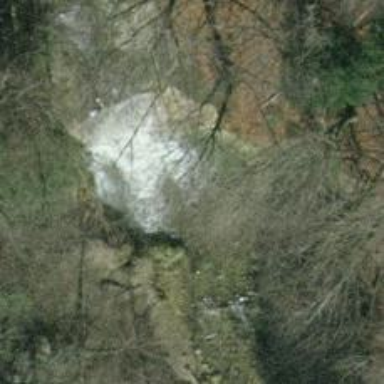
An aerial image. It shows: Beautiful waterfall.